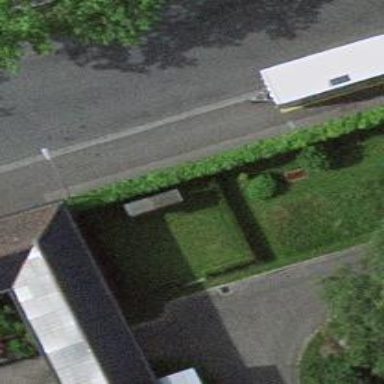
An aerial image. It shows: Memorial in cemetery with graves.